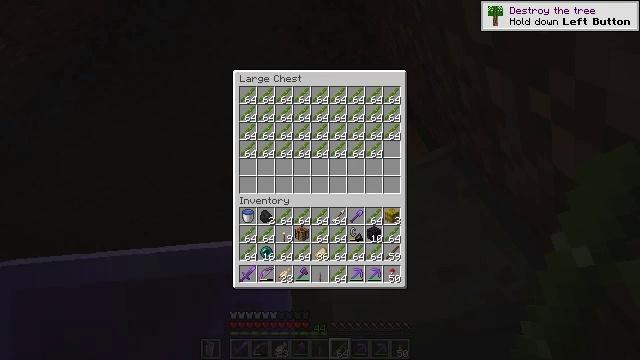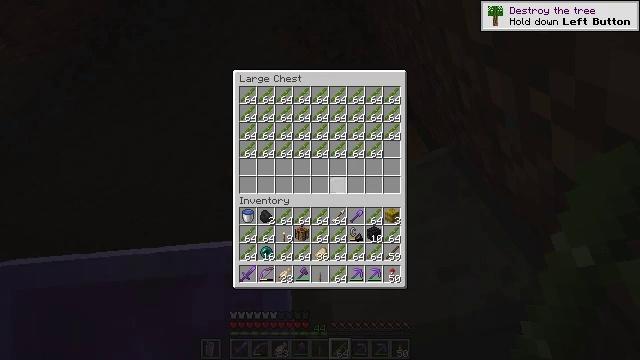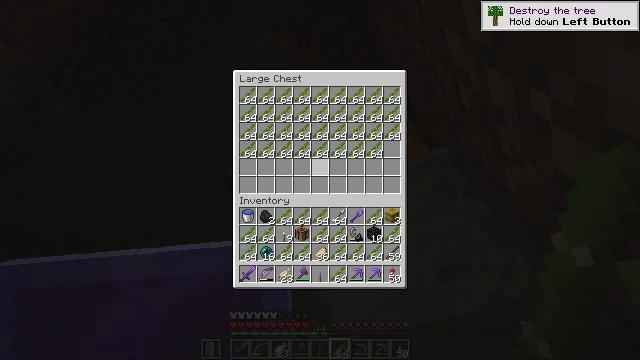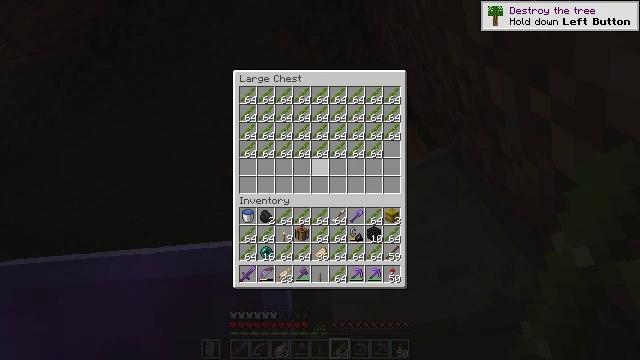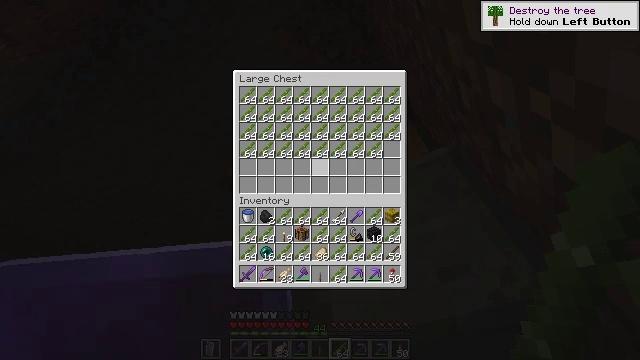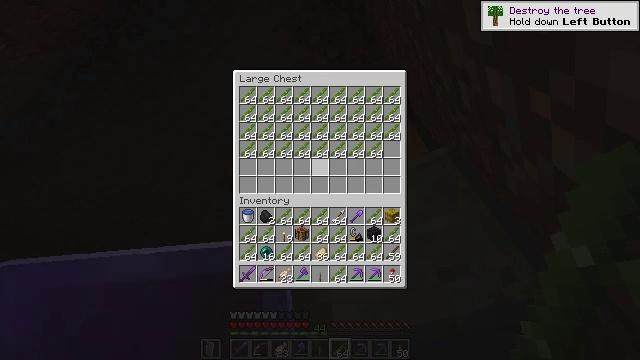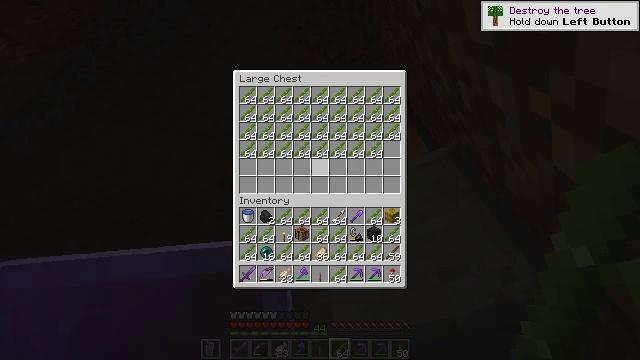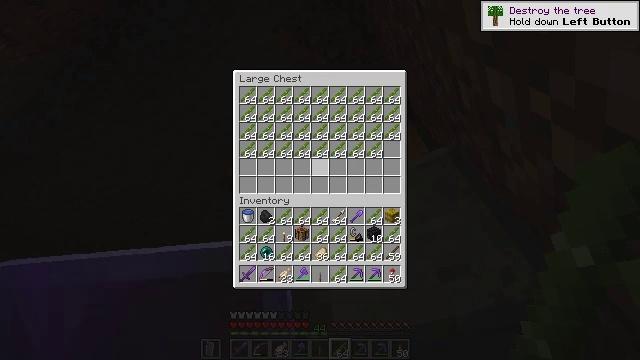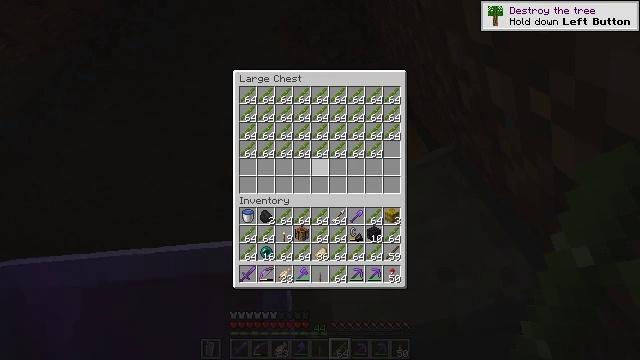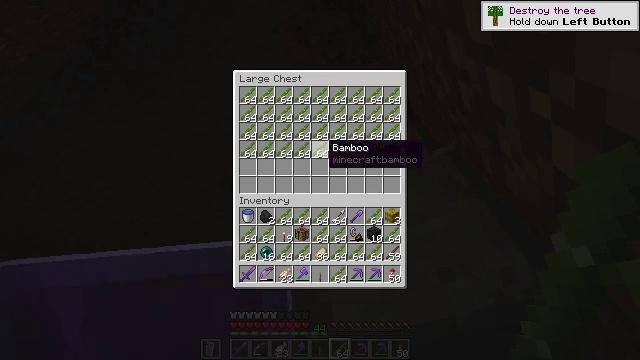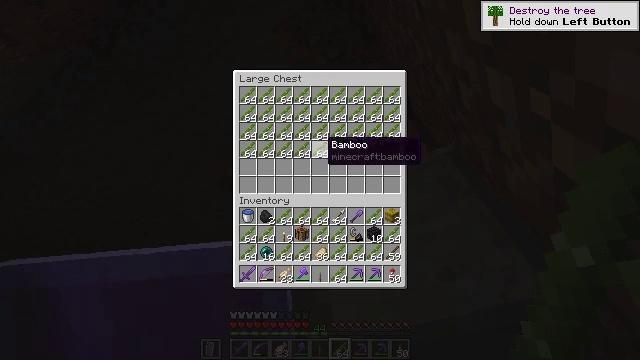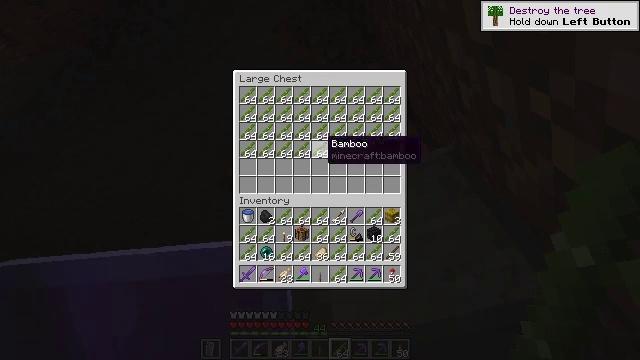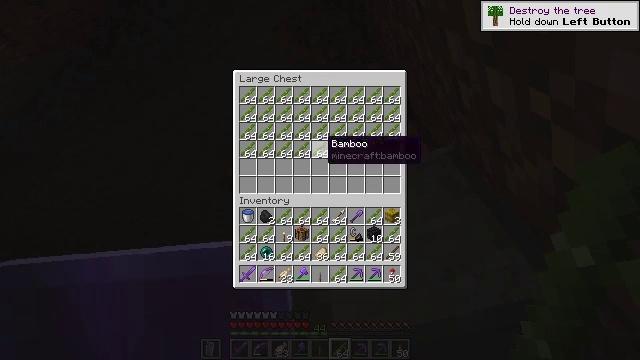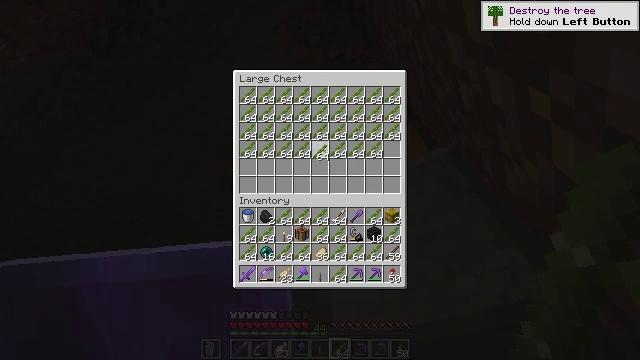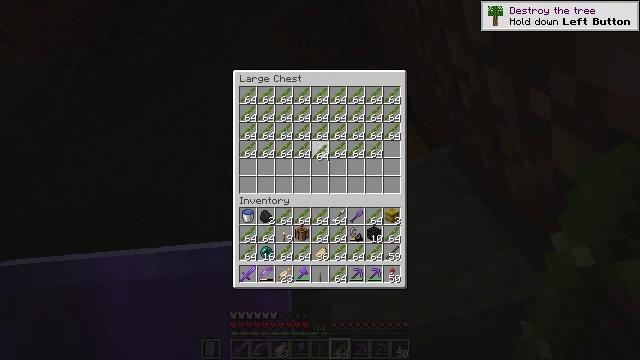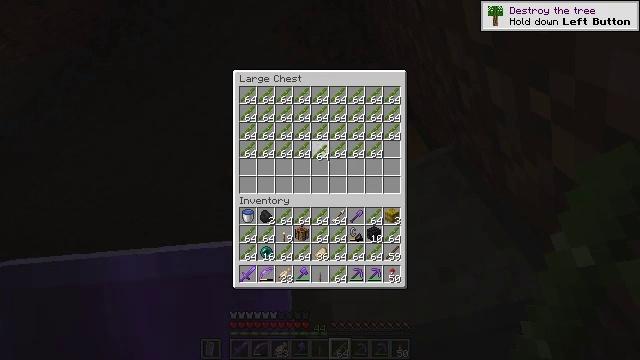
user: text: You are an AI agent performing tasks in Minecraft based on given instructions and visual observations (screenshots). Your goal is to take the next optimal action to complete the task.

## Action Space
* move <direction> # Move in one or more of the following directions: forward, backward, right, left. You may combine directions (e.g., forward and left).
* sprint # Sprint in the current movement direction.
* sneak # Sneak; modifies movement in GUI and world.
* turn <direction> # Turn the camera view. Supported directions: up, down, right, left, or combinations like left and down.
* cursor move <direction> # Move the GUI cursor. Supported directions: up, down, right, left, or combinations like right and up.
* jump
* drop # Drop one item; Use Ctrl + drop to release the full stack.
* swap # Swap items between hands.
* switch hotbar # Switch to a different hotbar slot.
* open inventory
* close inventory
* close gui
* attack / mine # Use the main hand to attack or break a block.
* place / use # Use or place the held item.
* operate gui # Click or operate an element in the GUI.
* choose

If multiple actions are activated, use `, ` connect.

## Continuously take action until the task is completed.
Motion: motion action
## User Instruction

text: Mine the lime shulker box to pick it up.
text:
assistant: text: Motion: turn up
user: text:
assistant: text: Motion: turn up
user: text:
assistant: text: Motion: turn up
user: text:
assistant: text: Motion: no_op
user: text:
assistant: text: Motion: no_op
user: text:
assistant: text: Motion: no_op
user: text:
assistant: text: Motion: no_op
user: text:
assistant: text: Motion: no_op
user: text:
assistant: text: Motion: no_op
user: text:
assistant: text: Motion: no_op
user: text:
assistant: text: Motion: no_op
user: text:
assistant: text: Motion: no_op
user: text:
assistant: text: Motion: attack / mine
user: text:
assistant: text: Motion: attack / mine
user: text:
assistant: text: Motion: no_op
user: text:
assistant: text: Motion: turn left
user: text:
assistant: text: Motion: turn left
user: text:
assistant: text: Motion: sneak
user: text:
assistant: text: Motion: sneak
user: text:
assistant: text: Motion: sneak
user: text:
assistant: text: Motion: sneak
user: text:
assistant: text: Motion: sneak
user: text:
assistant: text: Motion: sneak, attack / mine
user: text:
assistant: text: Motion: sneak, attack / mine
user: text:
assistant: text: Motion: sneak, attack / mine
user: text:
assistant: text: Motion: sneak, attack / mine
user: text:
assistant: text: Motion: sneak, attack / mine
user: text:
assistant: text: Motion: sneak, attack / mine
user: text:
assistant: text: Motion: sneak
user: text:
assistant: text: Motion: sneak, attack / mine